Question: Magento is showing the top (categories) menu twice after upgrade, see screenshot.
It seems to me that the 'top.phtml' is being executed twice by the line '<?php echo $this->getChildHtml('topMenu') ?>' in the file 'header.phtml'.
I have tried switching to the default code ( ie from the base/default theme) for each of these files but I get the same result. I have also checked the backend admin and when I pick a category and select 'NO' from 'Include in Navigation Menu' the category disappears from BOTH iterations of the menu.
Can anyone suggest a possible solution or course of action.
Magento Community Edition 1.7.0.0

I have discovered that setting to the original ( downloaded ) theme as opposed to my own makes the problem go away, however I have layout mods I need to keep so I still need to isolate the problem
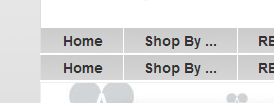
Answer: this problem manifested itself on my site after upgrade from 1.6 to 1.7.0.2.
1.6 used top.phtml to render the menus. I had customized top.phtml and included changes in my custom theme via mytheme/layout/catalog.xml with
'''
<reference name="top.menu">
<block type="catalog/navigation" name="catalog.topnav" template="catalog/navigation/top.phtml"/>
</reference>
'''
1.7.0.2 seems to now use a module topmenu.phtml to render the menu.
So I removed my customization by removing the call in catalog.xml and added my customizations back into topmenu.phtml.
No more double menus!